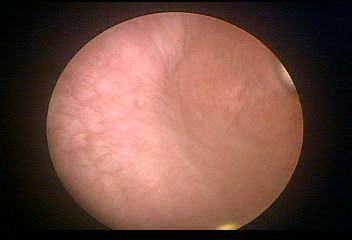
Modality: WLC
Class: Normal mucosa
Bladder cancer association: No